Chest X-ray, PA view. Patient: 57 years old, sex M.
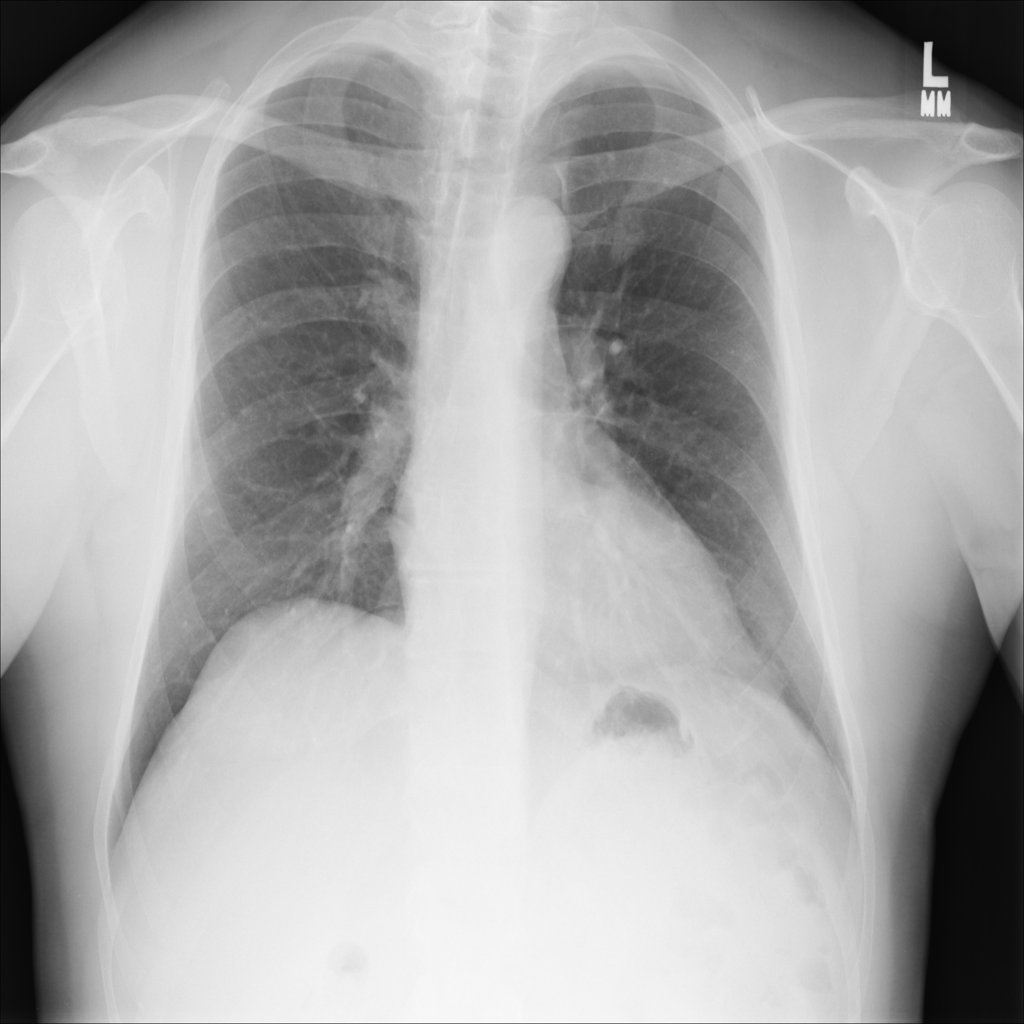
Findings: No Finding